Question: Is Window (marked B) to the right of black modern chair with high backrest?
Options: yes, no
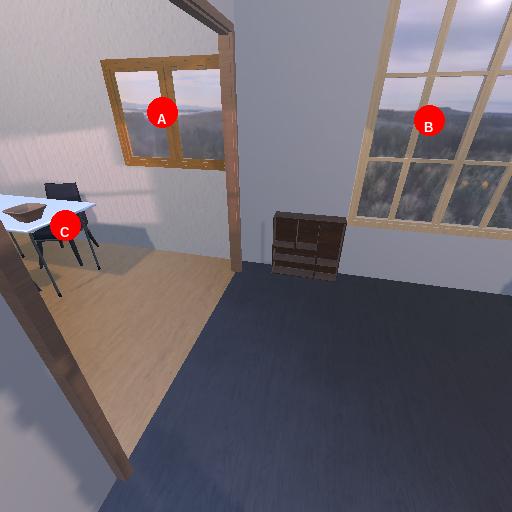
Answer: yes